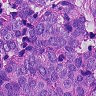
Metastatic tissue present: yes